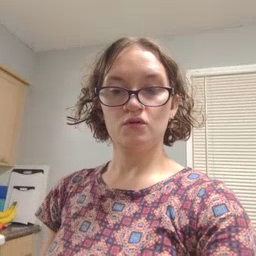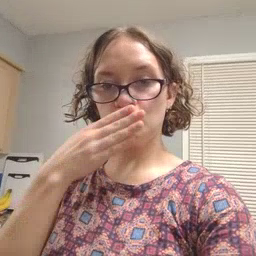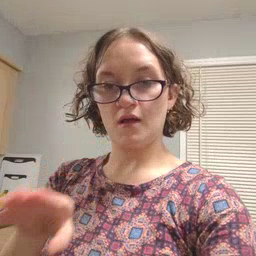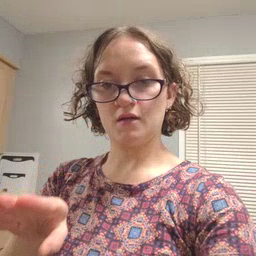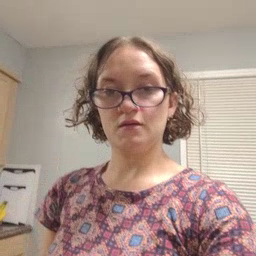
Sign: quiet